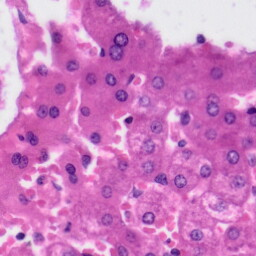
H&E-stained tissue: Liver